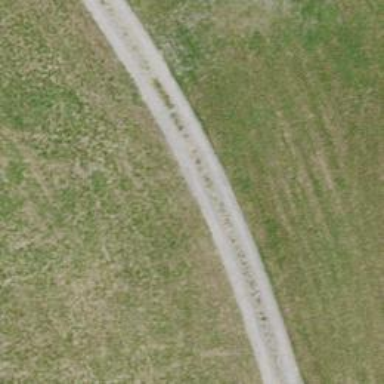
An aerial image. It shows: Track with grade 3 surface.